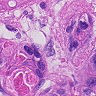
Metastatic tissue present: yes